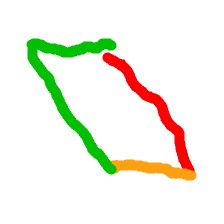
Shape: parallelogram